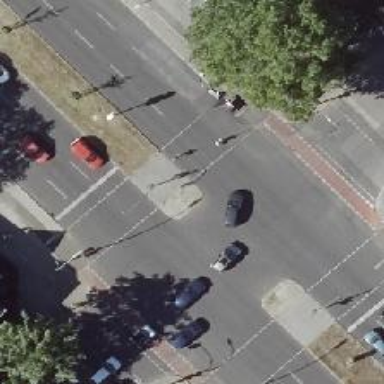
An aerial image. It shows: Footway located on traffic island.